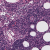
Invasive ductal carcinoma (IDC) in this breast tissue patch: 0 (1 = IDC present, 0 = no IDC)